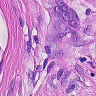
Metastatic tissue present: yes